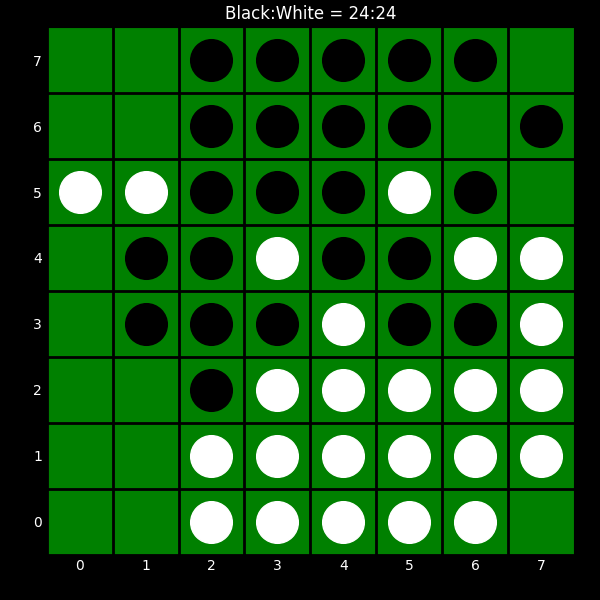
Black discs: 24
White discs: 24